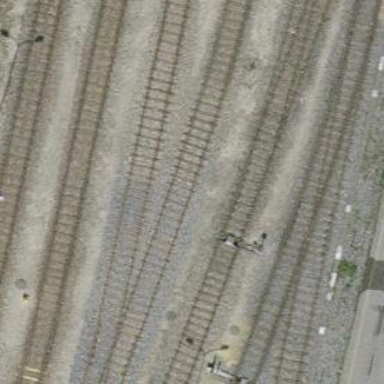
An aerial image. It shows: Railway switch.